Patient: sex M, age 40
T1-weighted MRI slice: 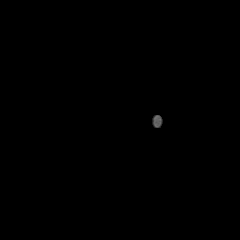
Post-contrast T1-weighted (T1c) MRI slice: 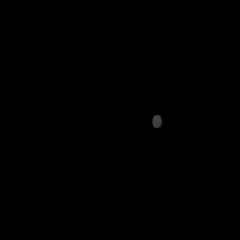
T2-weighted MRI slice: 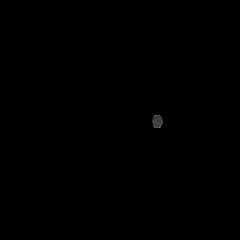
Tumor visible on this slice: no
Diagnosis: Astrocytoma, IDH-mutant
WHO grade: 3